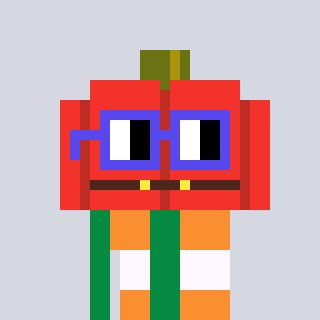
a pixel art character with square blue glasses, a pumpkin-shaped head and a green-colored body on a cool background